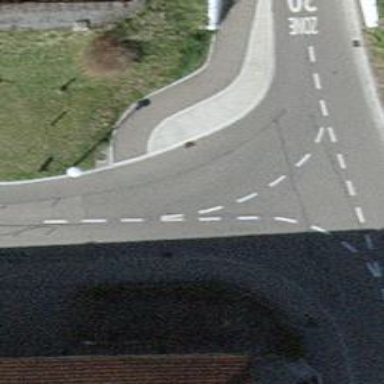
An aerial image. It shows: Unmarked crossing on the road.